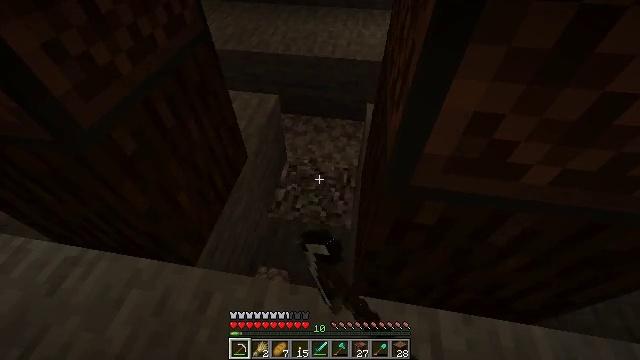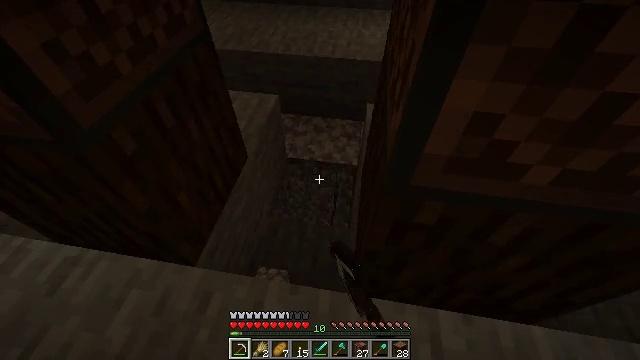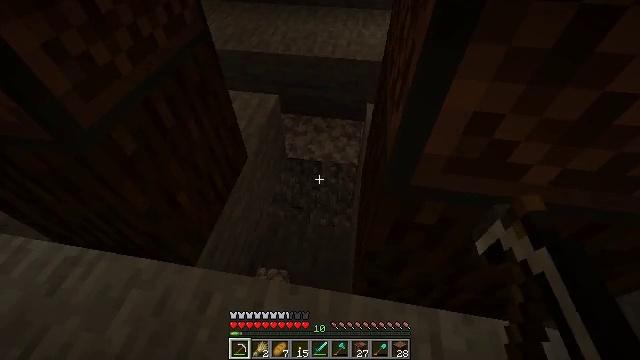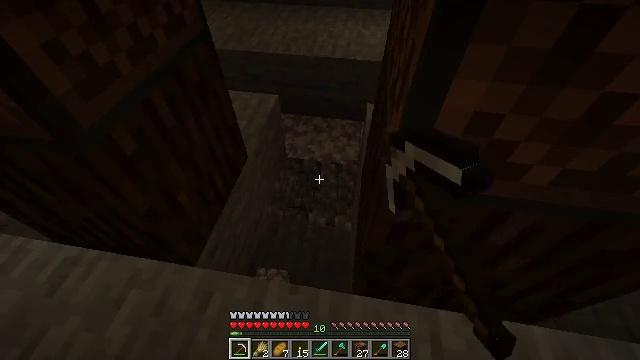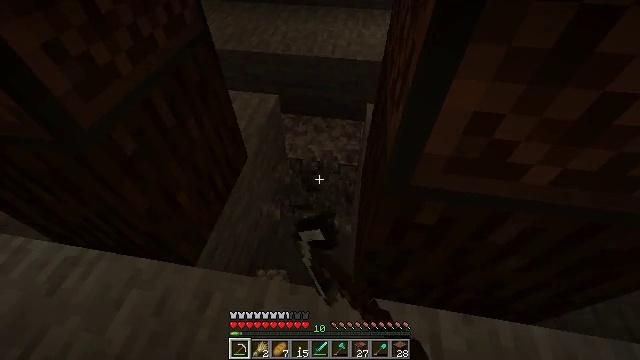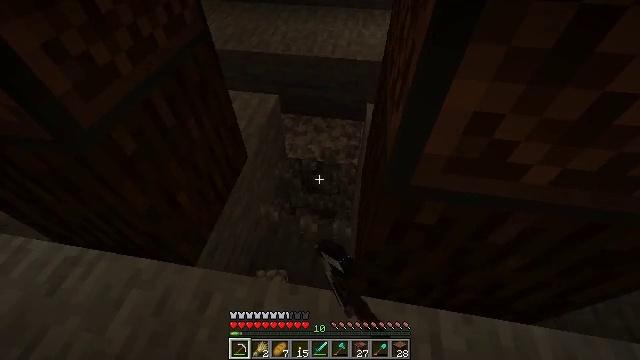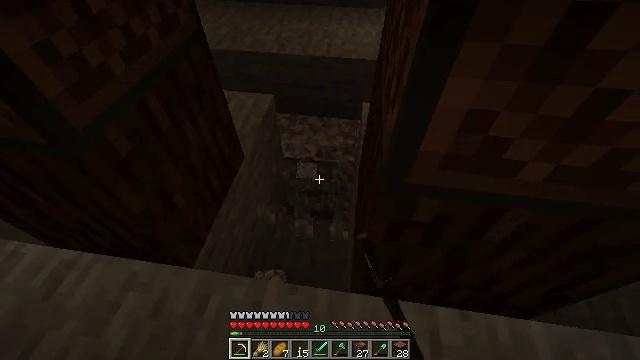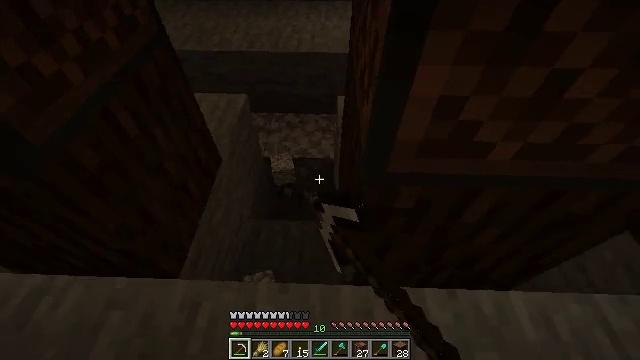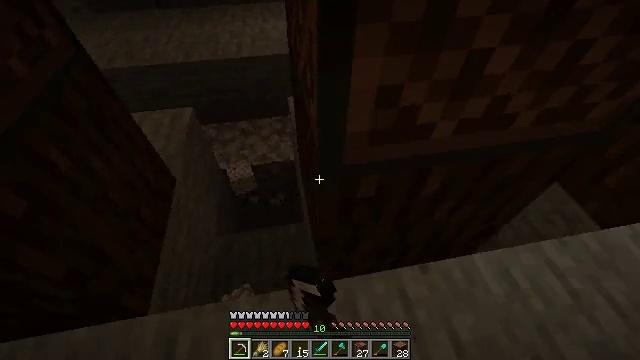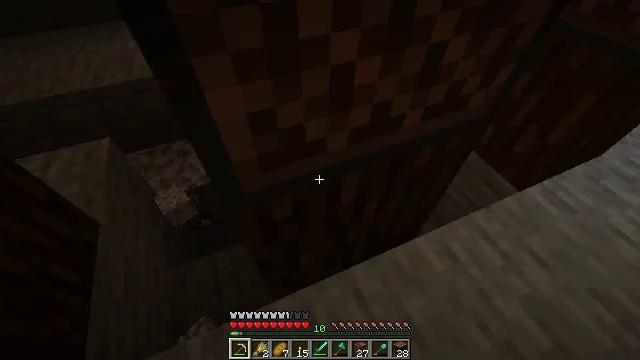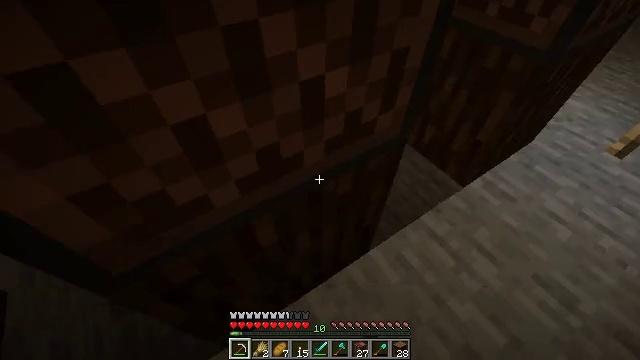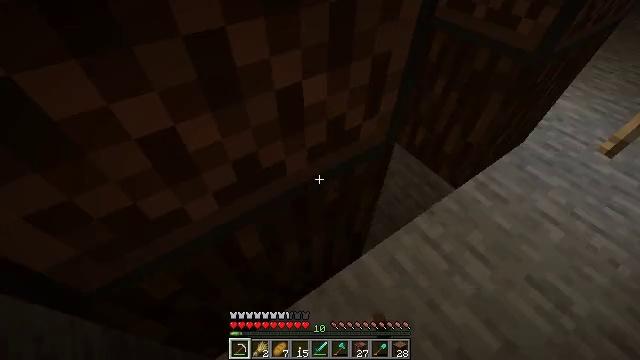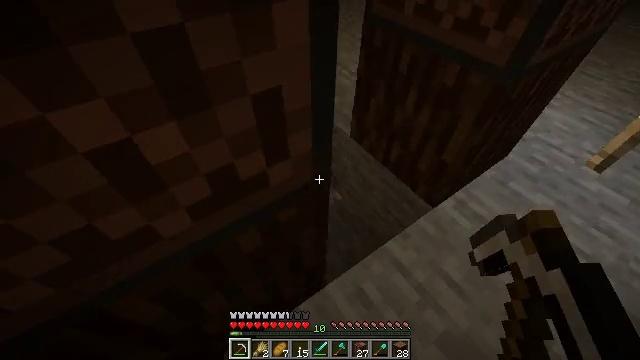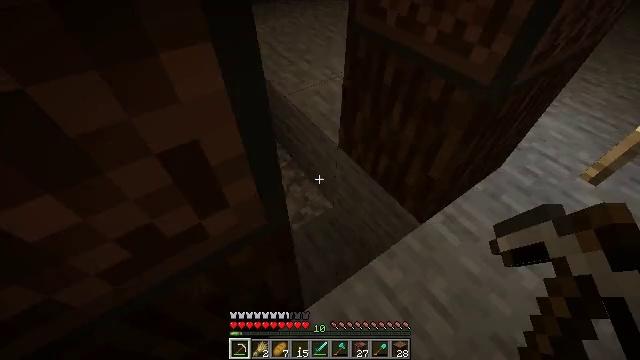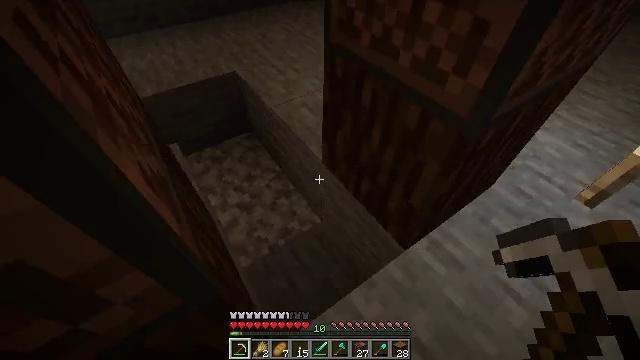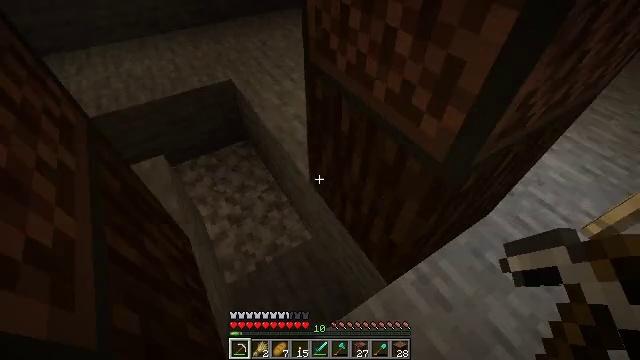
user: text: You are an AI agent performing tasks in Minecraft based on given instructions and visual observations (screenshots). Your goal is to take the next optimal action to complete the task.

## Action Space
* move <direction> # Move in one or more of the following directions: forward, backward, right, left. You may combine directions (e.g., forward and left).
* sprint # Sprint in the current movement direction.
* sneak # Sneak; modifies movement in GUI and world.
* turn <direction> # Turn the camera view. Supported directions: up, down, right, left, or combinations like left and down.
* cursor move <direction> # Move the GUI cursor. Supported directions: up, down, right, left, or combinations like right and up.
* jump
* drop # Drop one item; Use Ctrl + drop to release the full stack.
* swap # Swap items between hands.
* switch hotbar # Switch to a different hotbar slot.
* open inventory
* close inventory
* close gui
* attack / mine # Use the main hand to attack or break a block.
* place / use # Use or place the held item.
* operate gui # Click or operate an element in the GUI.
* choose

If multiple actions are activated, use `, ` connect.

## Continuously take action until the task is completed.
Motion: motion action
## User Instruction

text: Break the diorite block.
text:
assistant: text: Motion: attack / mine
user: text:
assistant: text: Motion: attack / mine
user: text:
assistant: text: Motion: attack / mine
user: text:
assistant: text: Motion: attack / mine
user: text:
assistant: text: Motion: attack / mine
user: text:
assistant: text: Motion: turn right, attack / mine
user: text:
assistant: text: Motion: turn right
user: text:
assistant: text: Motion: move right, turn right
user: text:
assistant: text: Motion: move forward and move right, turn right
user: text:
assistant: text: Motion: move forward and move right, turn right
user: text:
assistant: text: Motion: move forward and move right, turn right
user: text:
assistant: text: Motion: move forward and move right
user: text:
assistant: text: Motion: move forward and move right
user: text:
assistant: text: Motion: move forward and move right
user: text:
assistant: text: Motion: move forward and move right, turn left
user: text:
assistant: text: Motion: move forward and move right, turn left
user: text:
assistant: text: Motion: move right, turn left
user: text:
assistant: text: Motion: turn left
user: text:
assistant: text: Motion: turn left
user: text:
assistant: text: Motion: turn left
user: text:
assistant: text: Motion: turn left
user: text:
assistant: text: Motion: turn left
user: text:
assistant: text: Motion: no_op
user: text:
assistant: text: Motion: attack / mine
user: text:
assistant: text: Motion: attack / mine
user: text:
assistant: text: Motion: attack / mine
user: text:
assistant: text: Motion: turn right, attack / mine
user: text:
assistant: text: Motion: turn right, attack / mine
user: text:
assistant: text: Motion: attack / mine
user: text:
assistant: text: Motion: attack / mine